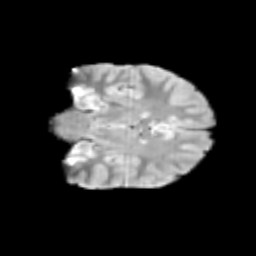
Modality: T2w
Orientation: coronal
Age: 10
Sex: male
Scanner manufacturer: siemens
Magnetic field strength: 3 T
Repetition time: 3.8 s
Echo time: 0.07 s